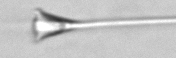
Label: Asterionellopsis_glacialis